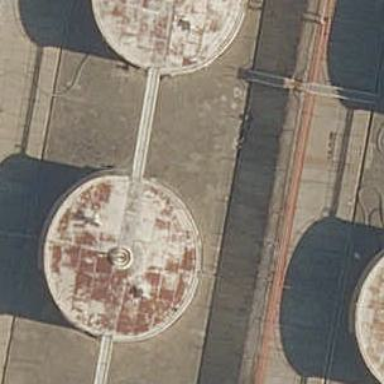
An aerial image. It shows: Building with storage tank.